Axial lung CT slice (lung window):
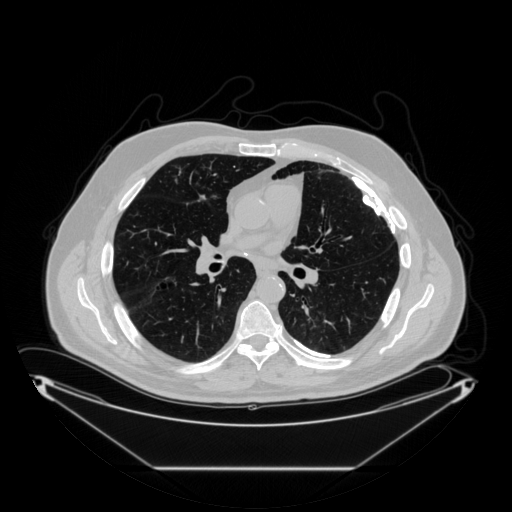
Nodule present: no